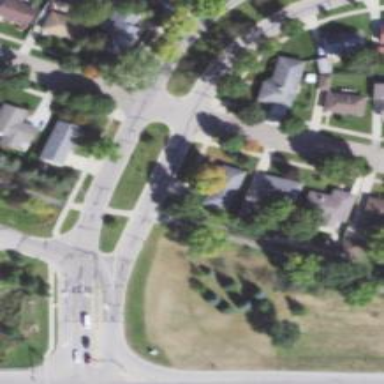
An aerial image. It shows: Marked crossing with zebra road marking.